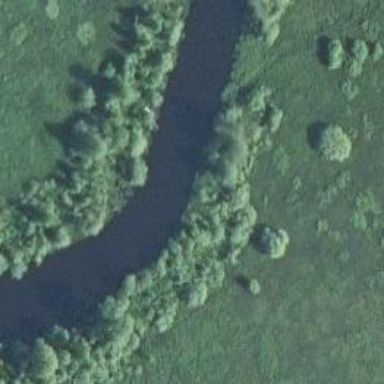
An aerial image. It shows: Beautiful view of river.